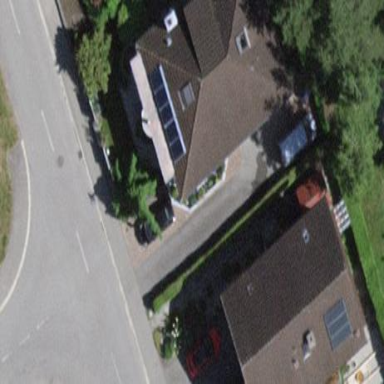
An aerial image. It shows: Detached building.